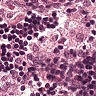
Metastatic tissue present: no